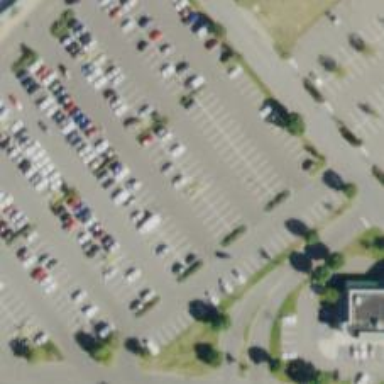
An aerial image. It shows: Trolley bay.